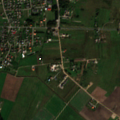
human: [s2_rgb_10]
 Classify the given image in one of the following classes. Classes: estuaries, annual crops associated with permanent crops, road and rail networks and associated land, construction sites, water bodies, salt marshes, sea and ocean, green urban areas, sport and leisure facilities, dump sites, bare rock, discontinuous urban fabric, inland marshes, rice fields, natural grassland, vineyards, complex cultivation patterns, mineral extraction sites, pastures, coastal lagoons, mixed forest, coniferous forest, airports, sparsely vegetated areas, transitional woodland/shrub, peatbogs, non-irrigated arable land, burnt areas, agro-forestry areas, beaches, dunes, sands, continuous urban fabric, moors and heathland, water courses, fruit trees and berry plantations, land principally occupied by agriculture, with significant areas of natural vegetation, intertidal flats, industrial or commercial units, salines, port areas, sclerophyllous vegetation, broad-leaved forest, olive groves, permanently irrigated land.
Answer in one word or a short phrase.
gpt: discontinuous urban fabric, non-irrigated arable land, complex cultivation patterns, mixed forest